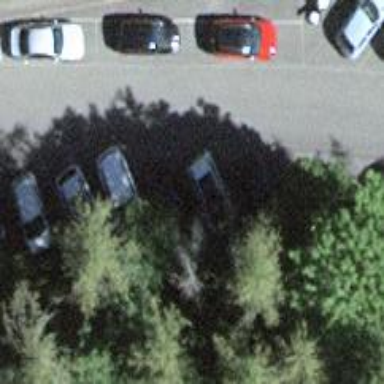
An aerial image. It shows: Parking aisle designated as service road.